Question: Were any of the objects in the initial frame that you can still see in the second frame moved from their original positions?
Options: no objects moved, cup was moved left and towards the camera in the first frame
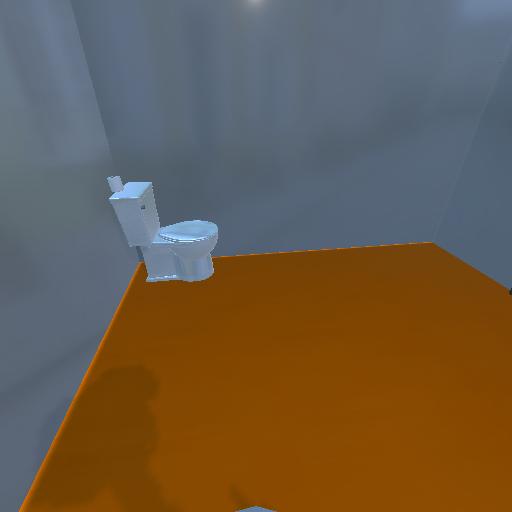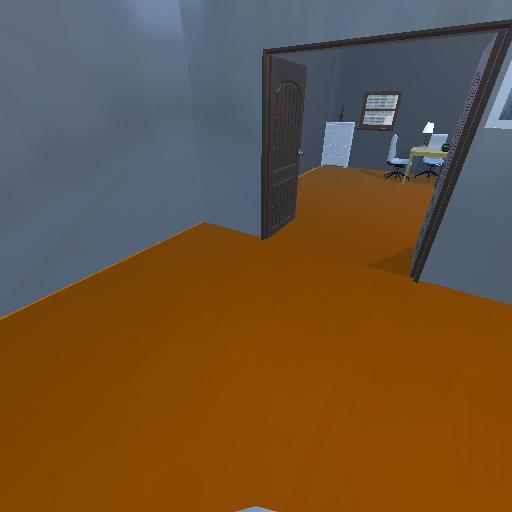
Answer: no objects moved